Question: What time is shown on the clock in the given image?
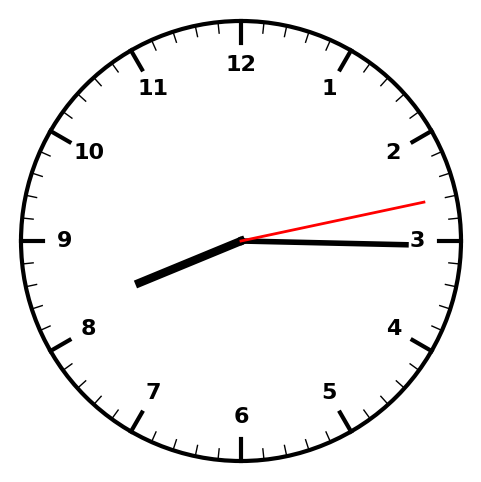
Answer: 08:15:13